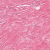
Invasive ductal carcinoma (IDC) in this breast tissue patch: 0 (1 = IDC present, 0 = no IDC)